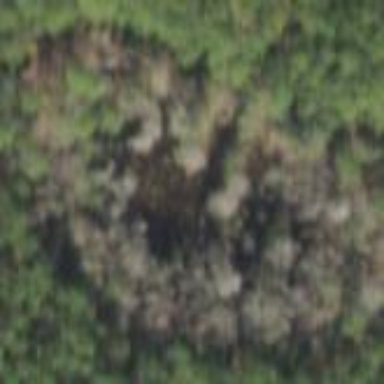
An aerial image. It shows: Swamp in wetland area.